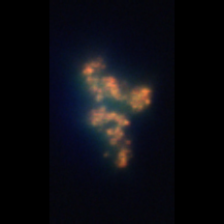
Taxon: Ciliates
Group: Other